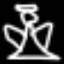
Label: angel